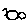
Label: hexagon